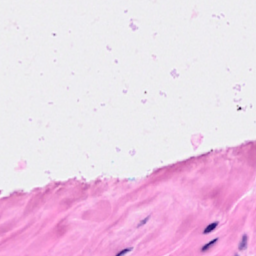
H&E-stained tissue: Breast